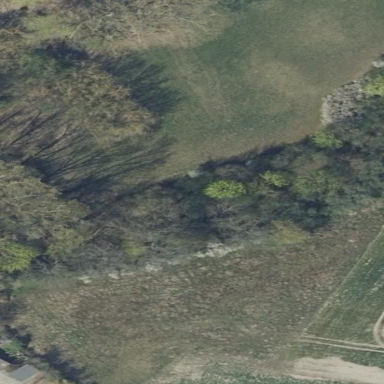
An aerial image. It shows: Beautiful meadow.